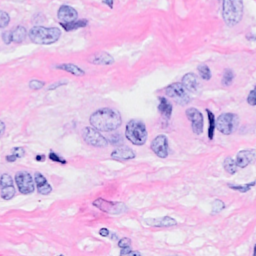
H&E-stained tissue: Breast